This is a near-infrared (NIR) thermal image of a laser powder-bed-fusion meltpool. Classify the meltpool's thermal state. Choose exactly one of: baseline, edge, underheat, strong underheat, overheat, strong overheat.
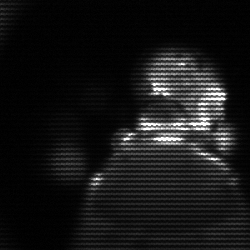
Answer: baseline